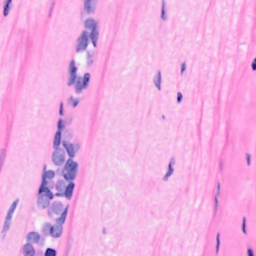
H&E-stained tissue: Breast